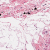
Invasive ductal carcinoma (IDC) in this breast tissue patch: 0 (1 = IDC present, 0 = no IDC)